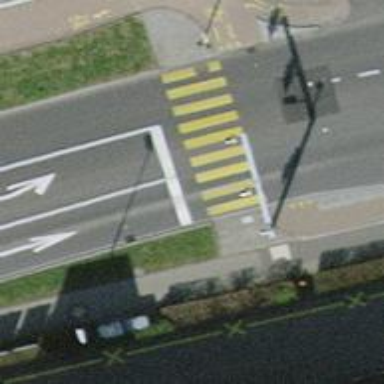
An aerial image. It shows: Crossing with traffic signals.